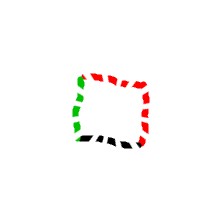
Shape: square